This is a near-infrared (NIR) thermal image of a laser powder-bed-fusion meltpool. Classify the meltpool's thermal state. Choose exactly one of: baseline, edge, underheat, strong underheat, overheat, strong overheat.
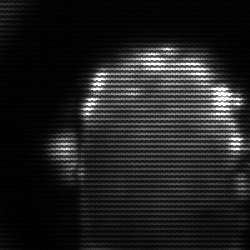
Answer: baseline